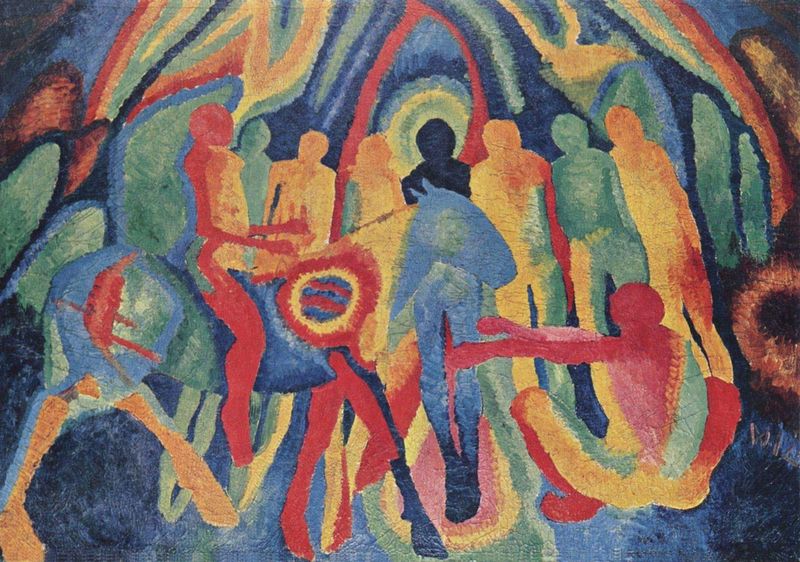
Titel: Einzug Christi in Jerusalem
Künstler: Wilhelm Morgner
Standort: Dortmund
Institution: Museum am Ostwall
Schlagwörter: blau, dunkel, gemälde, gruppe, kopf, körper, mann, schatten, aquarell, frauen, gelb, grün, landschaft, menschen, sitzen, braun, bunt, frau, hell, köpfe, laterne, licht, mitte, männer, orange, profil, schwarz, rot, leute, menge, tanz, arme, mensch, stehen, kirche, boden, gold, mantel, sitzend, personen, ohren, rosa, esel, kreis, pferd, reiter, beine, hufe, reiten, farbig, umrisse, sitz, abstrakt, farben, modern, violett, linien, naiv, figuren, streifen, bögen, reihe, gestalten, jesus, dynamisch, sage, bettler, heiliger, jerusalem, zentrierung, naive kunst, franz marc, marc, martin, einzug, sankt martin, st. martin, palmsonntag, helige, pfernd, abpstrakt